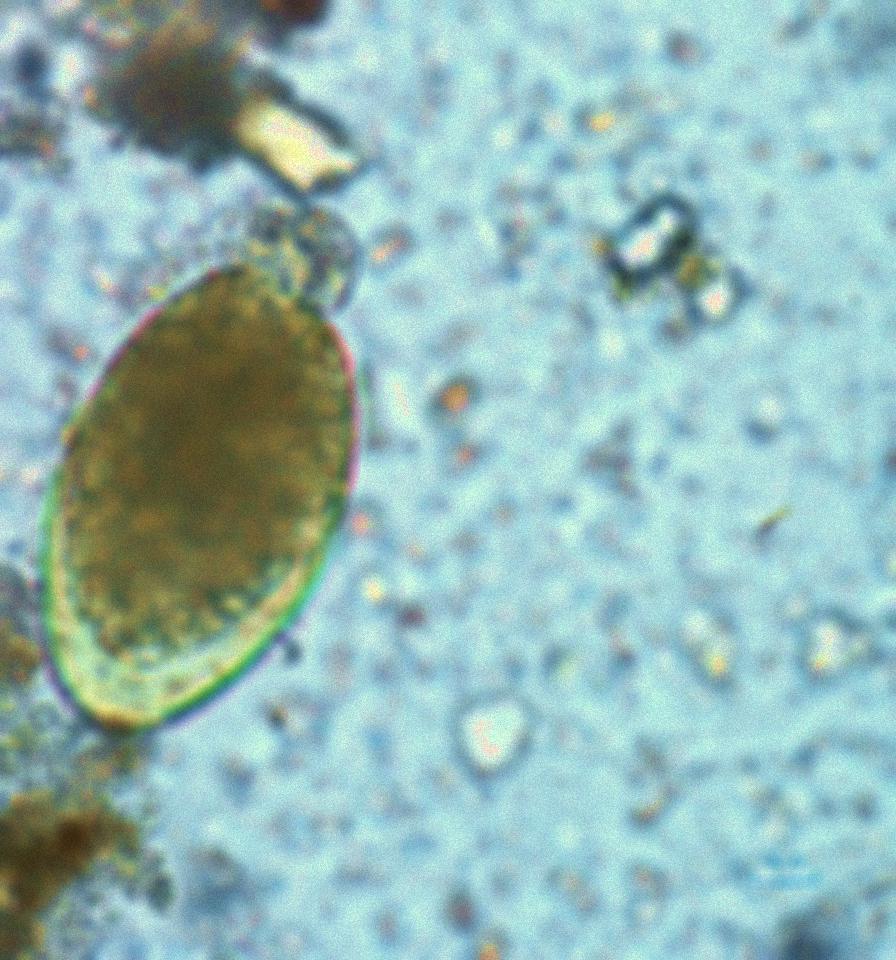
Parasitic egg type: Fasciolopsis buski